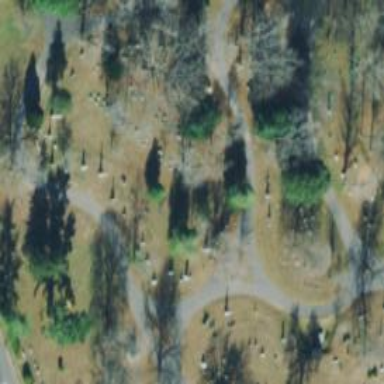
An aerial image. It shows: Sector within cemetery.